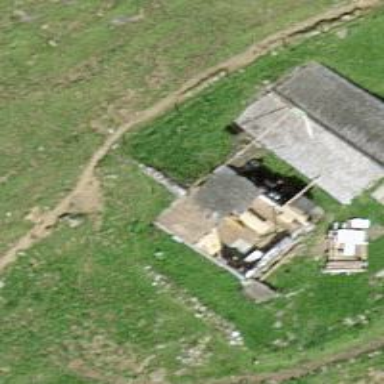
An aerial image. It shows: Shelter.